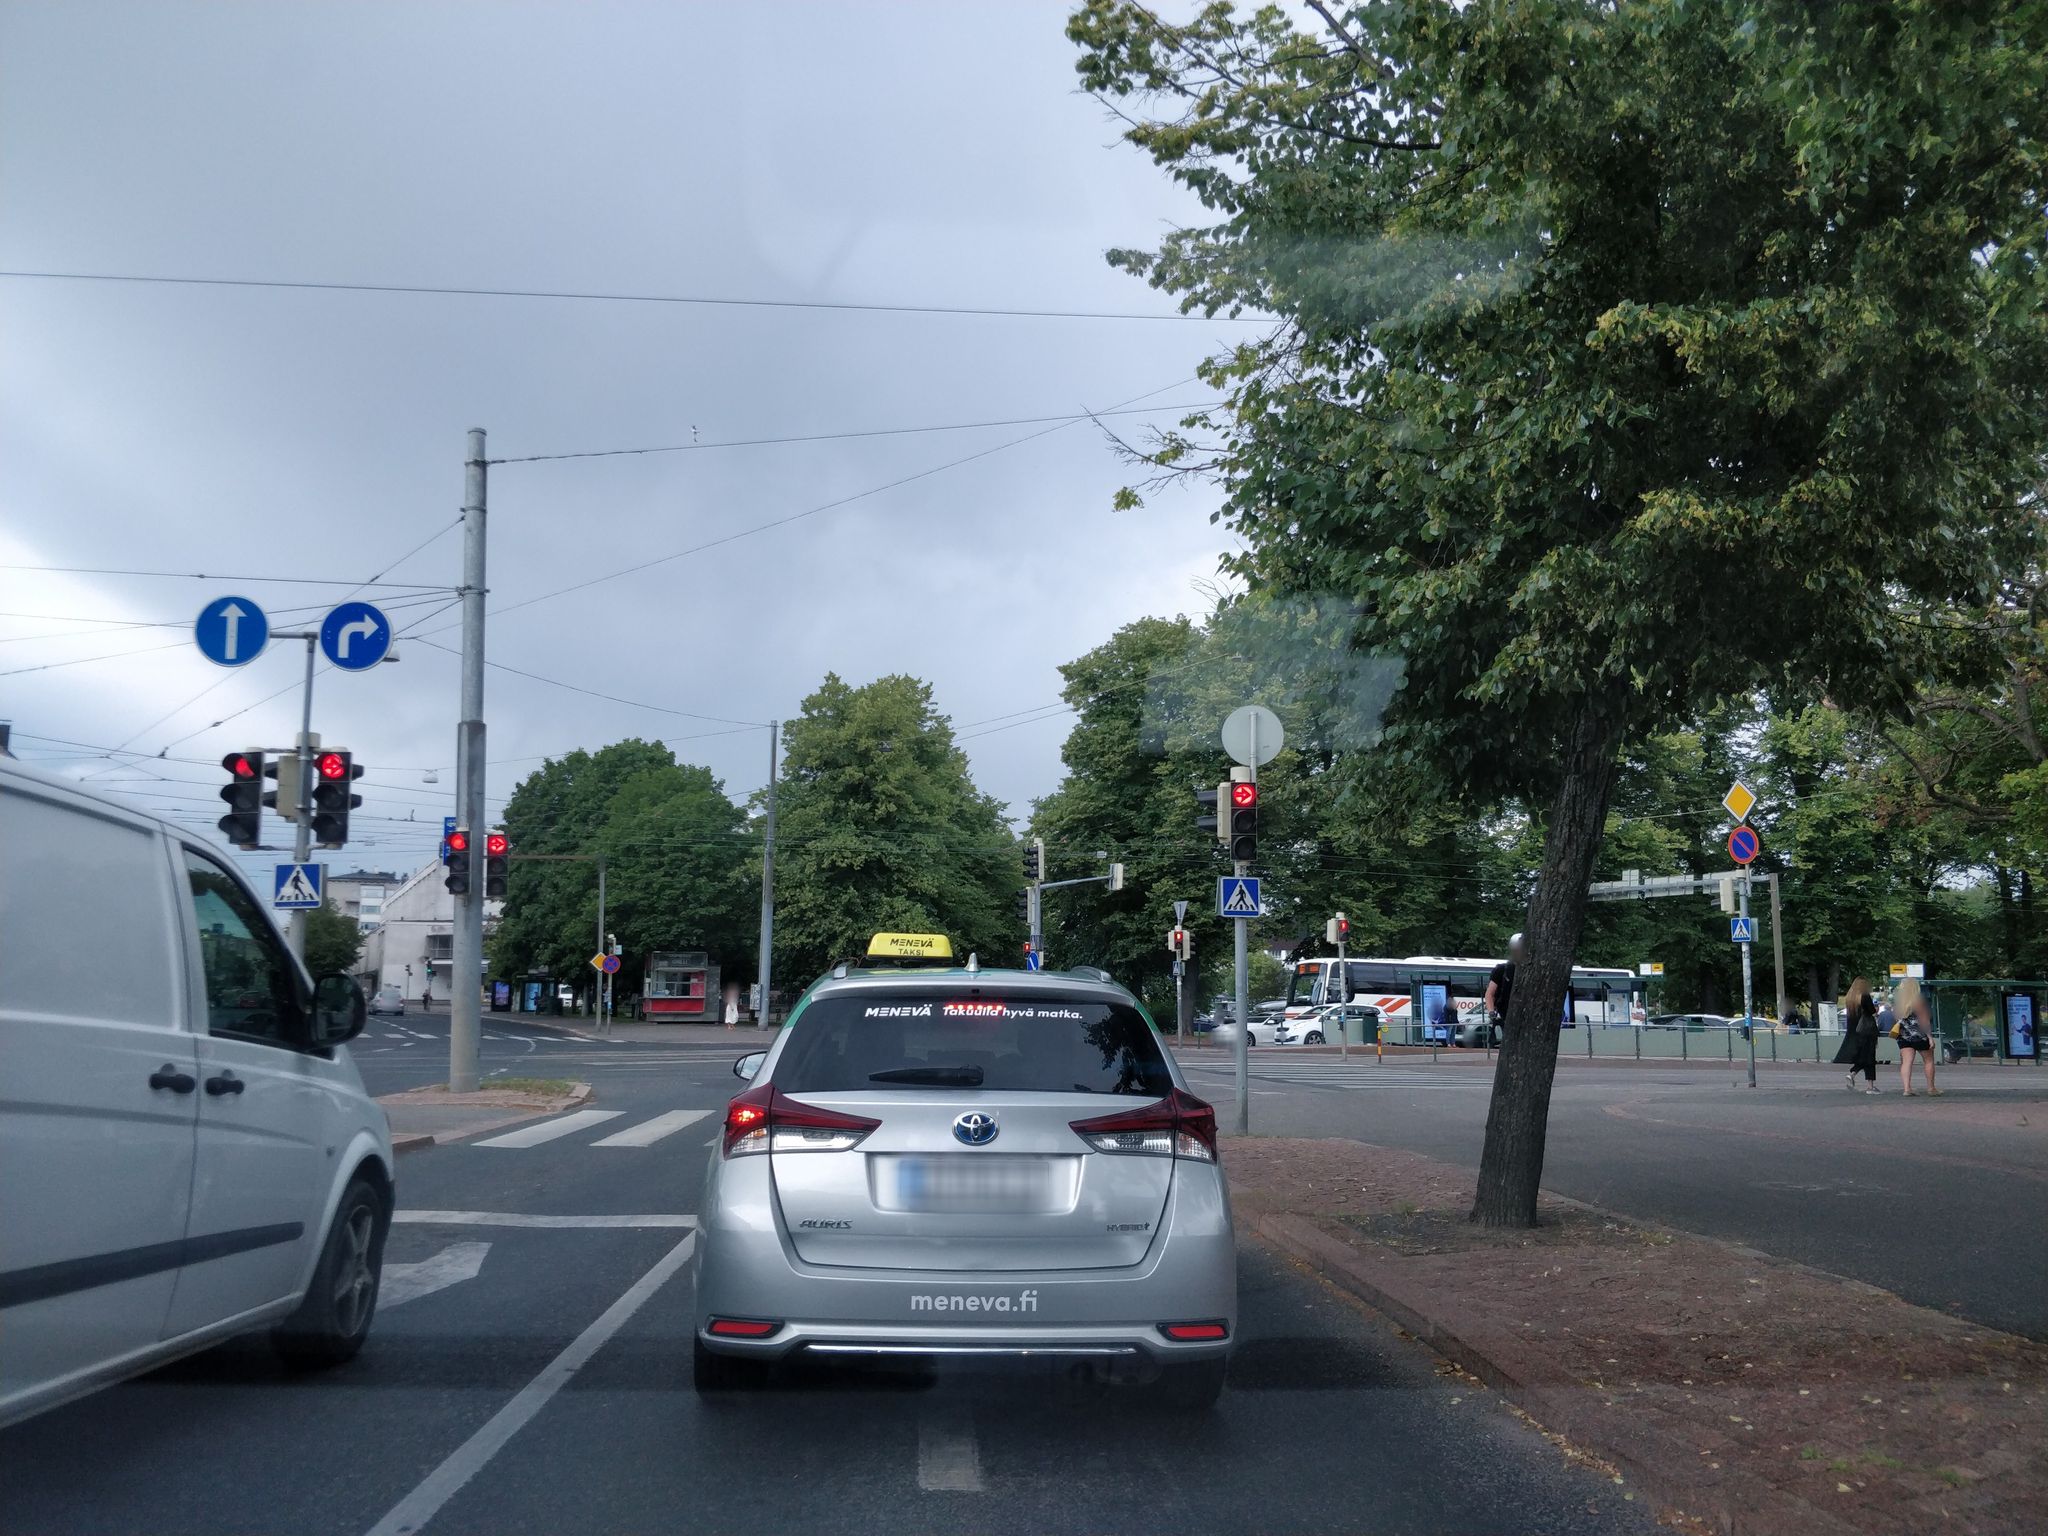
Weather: clear
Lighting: day
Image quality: good
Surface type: driving surface
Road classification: primary_link
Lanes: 2
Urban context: urban centre
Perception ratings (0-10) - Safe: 1.84, Lively: 9.28, Beautiful: 7.31, Boring: 0.78, Depressing: 1.11, Wealthy: 5.37